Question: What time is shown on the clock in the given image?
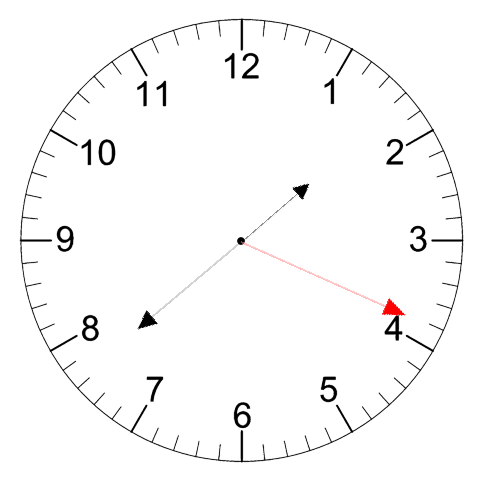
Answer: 01:38:19